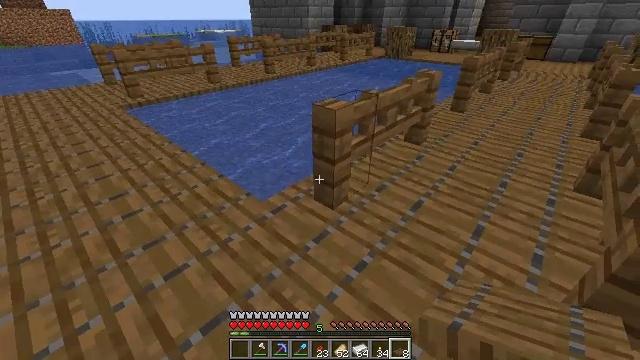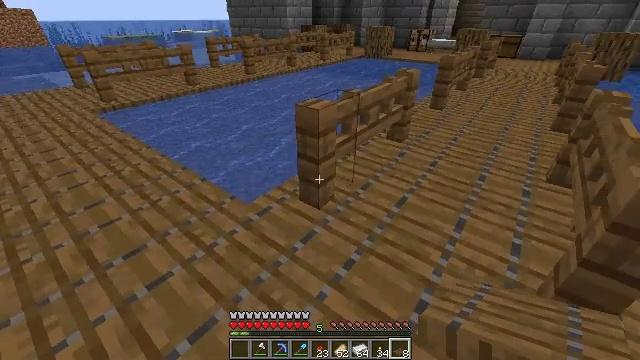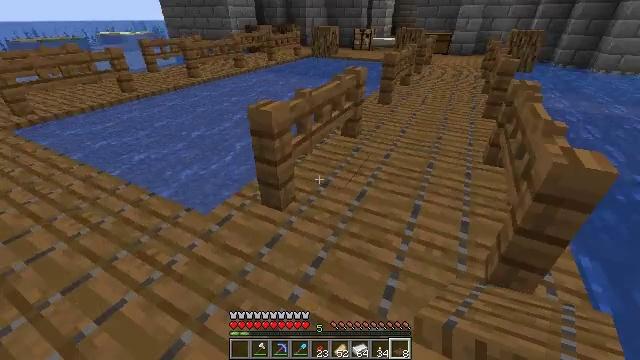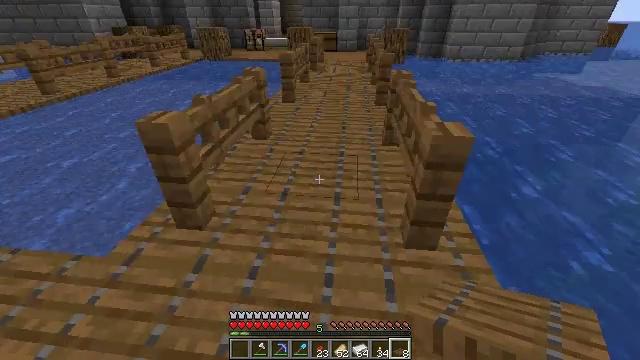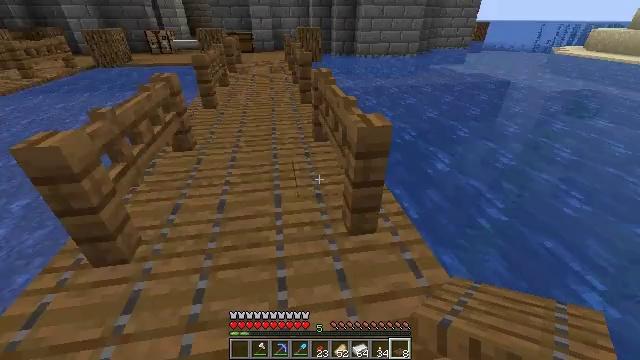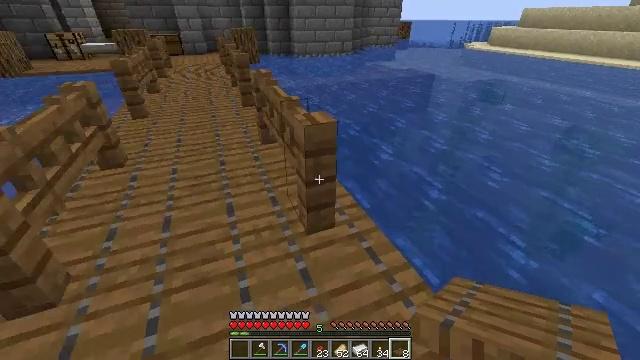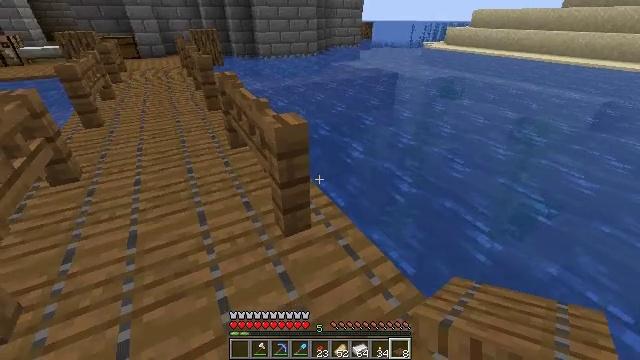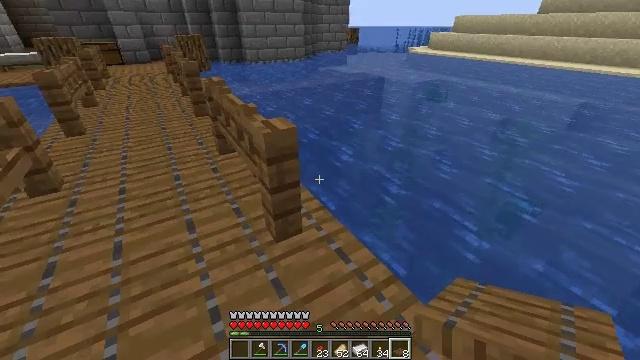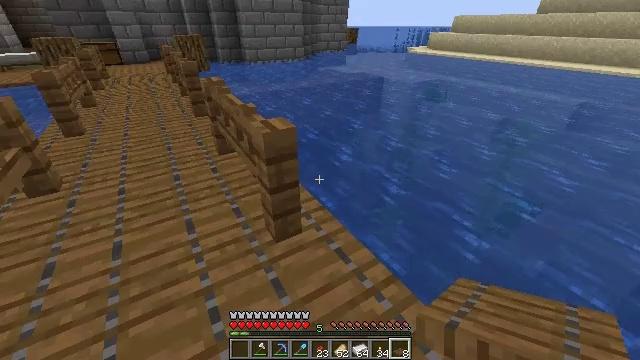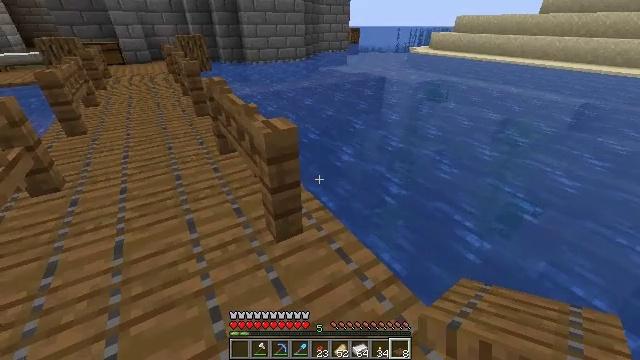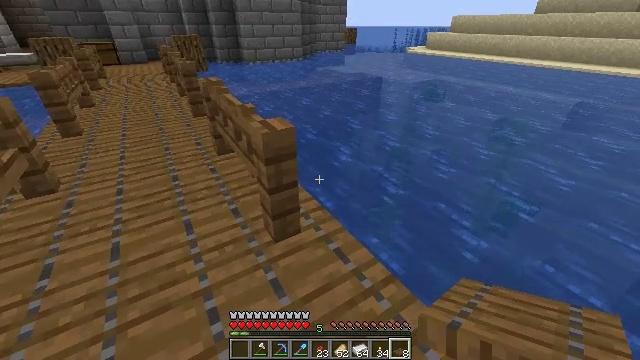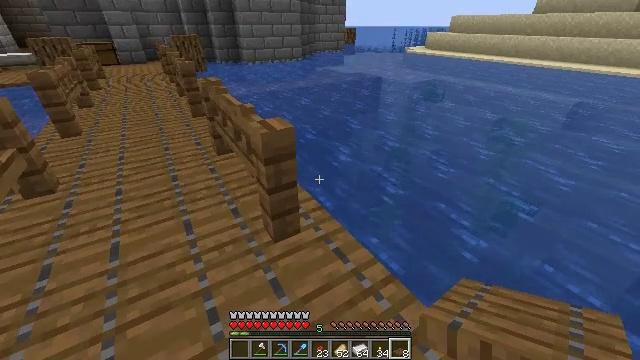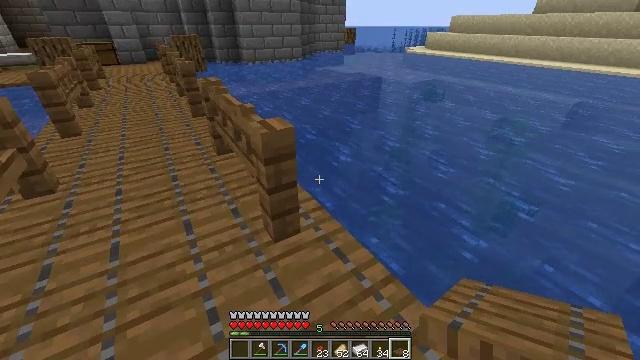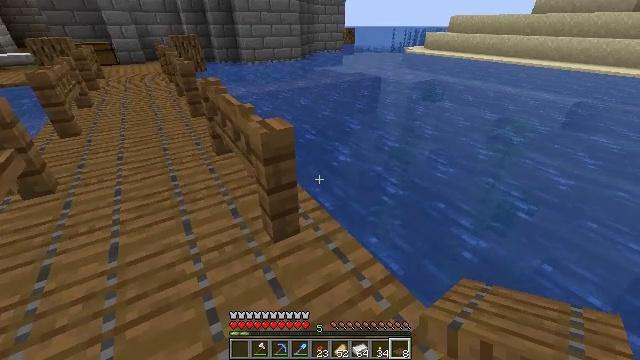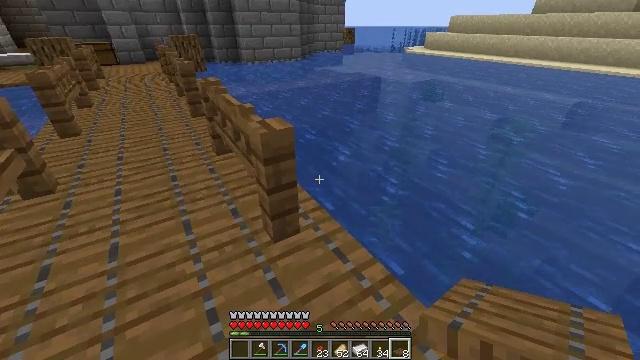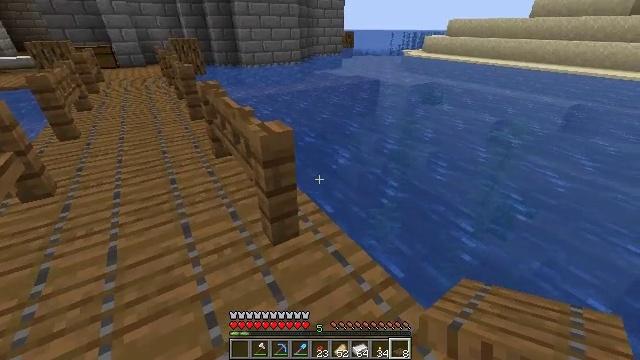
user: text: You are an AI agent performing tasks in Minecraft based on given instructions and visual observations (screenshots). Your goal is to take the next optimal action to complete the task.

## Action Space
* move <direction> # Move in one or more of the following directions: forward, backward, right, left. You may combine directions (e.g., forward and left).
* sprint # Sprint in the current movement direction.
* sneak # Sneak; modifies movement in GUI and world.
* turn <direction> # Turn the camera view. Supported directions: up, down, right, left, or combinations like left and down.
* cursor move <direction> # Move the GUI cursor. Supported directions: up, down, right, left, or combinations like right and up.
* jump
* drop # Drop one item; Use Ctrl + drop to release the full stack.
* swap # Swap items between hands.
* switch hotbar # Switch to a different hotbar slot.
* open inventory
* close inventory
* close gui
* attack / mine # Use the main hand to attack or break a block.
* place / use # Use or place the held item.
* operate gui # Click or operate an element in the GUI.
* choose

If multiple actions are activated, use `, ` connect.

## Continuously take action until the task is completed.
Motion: motion action
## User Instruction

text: Combine sticks and spruce planks to craft a spruce fence gate.
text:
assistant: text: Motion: turn right
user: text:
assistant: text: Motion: turn right
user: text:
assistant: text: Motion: turn right
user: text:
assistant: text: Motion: turn right
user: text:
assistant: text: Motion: turn right
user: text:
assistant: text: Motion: turn right
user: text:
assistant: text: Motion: turn right
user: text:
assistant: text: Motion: no_op
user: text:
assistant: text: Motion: no_op
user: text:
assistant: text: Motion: no_op
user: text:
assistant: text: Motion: no_op
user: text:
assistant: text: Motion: no_op
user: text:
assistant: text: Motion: no_op
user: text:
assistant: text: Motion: no_op
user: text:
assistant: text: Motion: no_op
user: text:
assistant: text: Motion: turn left
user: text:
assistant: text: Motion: no_op
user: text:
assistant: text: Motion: no_op
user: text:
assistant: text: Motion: no_op
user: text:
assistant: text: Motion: no_op
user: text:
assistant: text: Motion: no_op
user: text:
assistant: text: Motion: turn left
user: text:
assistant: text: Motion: turn left
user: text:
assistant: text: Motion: turn left and down
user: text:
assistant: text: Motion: turn left
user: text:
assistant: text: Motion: turn left
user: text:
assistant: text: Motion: turn left
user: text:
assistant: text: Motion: turn left
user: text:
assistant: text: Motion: turn left and up
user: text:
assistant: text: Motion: turn left and up